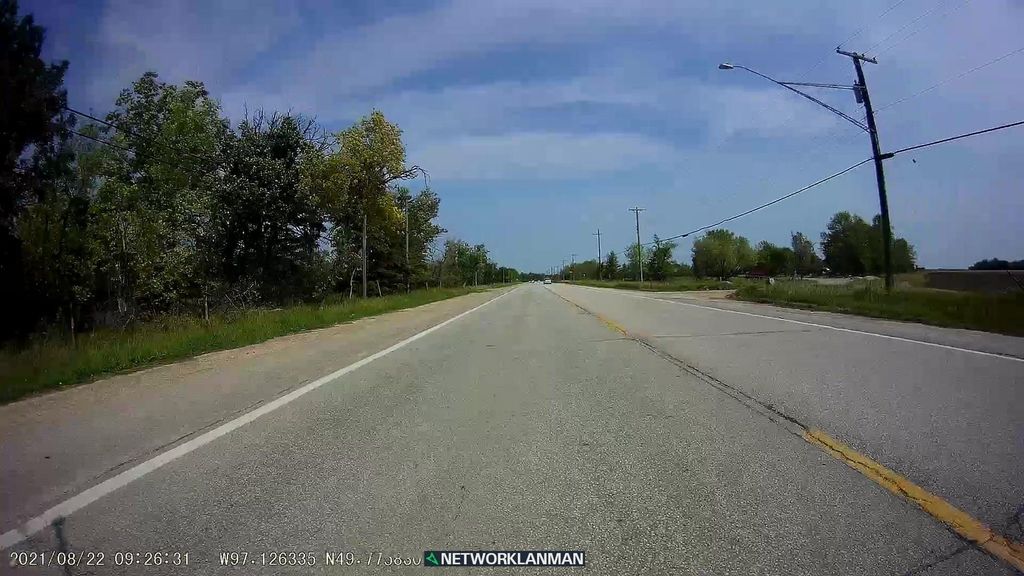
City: winnipeg